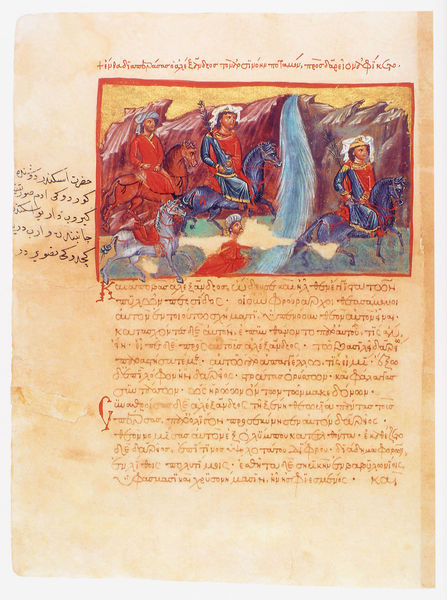
Titel: Der griechische Alexanderroman
Institution: Venedig, Hellenic Institute Codex Gr. 5
Schlagwörter: blau, felsen, meer, wasser, gelb, männer, rot, malerei, bibel, rahmen, bild, bach, gold, krone, wasserfall, pferd, pferde, reiter, reiten, farbig, schrift, stab, berge, gebirge, wüste, fluß, könig, bauch, buch, orient, seite, illustration, text, buchseite, arabisch, mittelalter, romanik, zeilen, turban, handschrift, quelle, reisen, buchmalerei, alexander, inkunabel, ext, manuskript, minuskel, königschrift